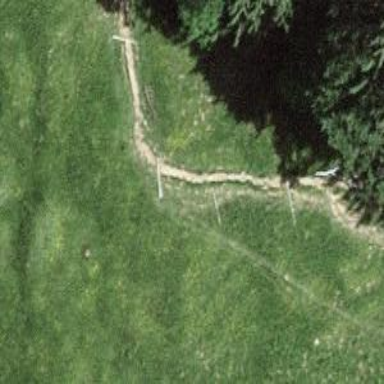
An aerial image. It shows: Dirt path.